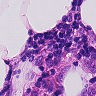
Metastatic tissue present: yes